Aerial crown-view tile of a tropical tree (Barro Colorado Island, Panama), acquired 20241014:
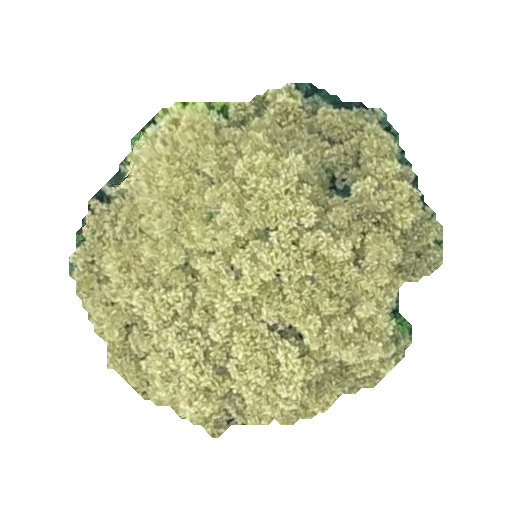
Species: Dipteryx oleifera
GBIF accepted scientific name: Dipteryx oleifera
Crown area: 146.321 m²